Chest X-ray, PA view. Patient: 21 years old, sex M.
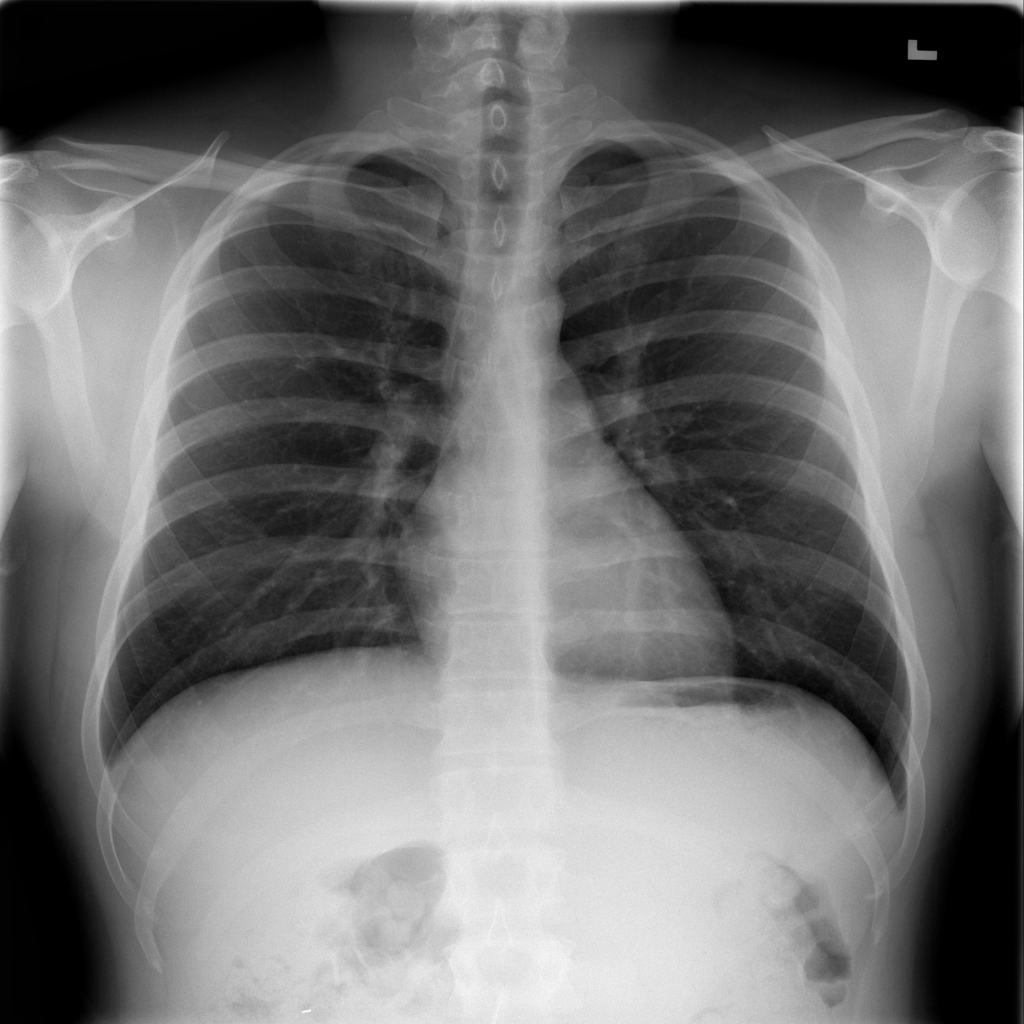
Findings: Infiltration